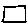
Label: square